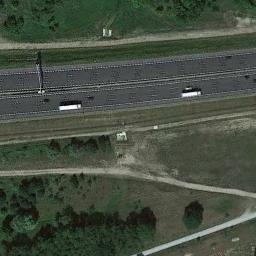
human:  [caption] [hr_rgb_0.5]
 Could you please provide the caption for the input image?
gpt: The winding highway is lined with trees .

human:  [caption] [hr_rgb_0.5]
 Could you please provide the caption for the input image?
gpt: There are large green lawns and green trees around the freeway, There are two cars on the freeway, And there are two intersection roads beside the freeway .

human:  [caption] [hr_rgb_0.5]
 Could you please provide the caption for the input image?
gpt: A freeway and some small roads go through the lawn with some trees and two white cars are driving on the freeway .

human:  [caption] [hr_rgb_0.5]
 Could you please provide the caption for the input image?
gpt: The freeway goes through the grass with some trees .

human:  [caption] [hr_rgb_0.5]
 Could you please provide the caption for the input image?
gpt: There are green lawns beside the freeway with two cars .